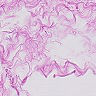
Metastatic tissue present: no